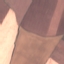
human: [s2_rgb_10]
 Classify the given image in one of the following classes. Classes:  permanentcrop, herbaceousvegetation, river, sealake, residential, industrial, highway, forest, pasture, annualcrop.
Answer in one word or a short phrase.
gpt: AnnualCrop